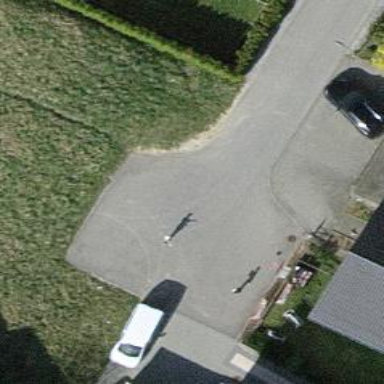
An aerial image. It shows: Turning circle on the road.